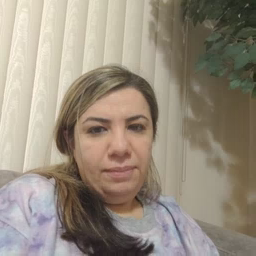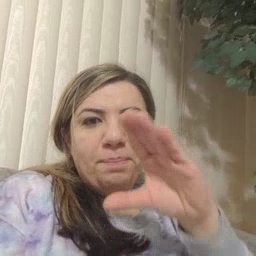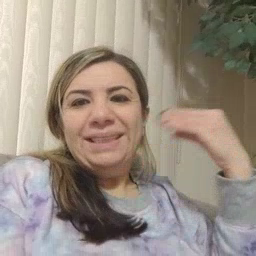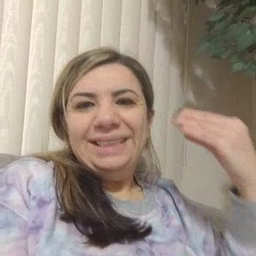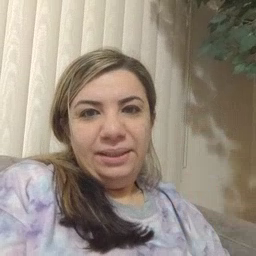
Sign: smile